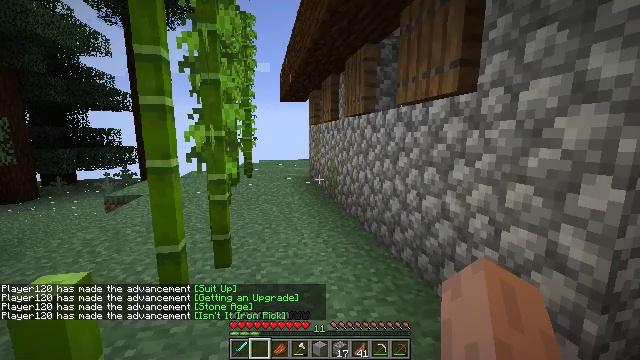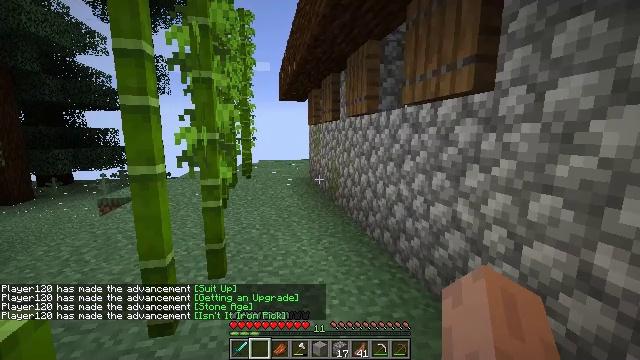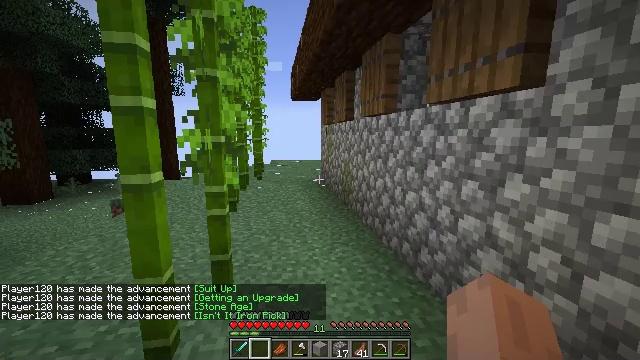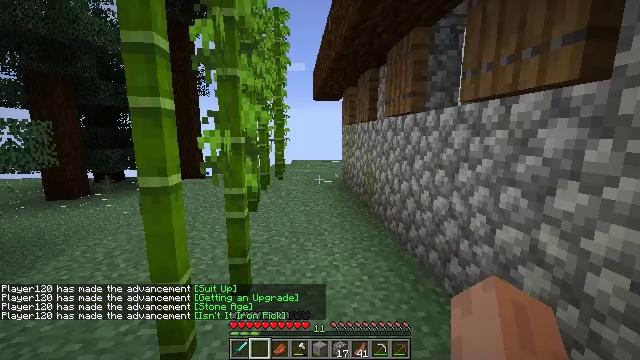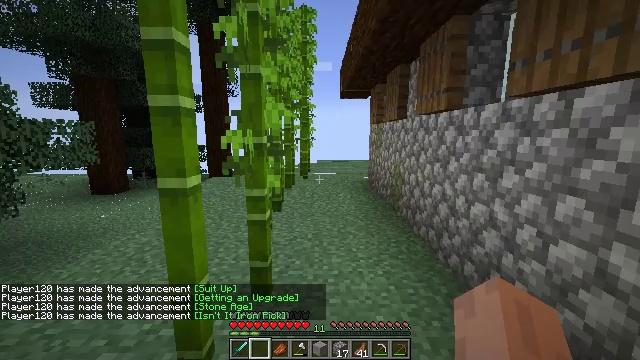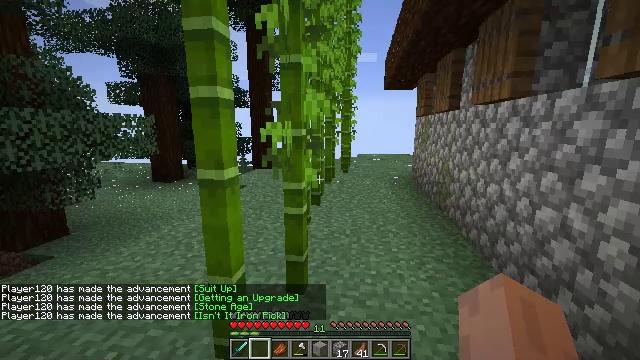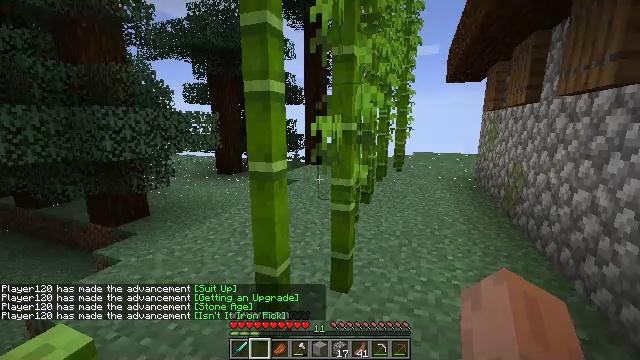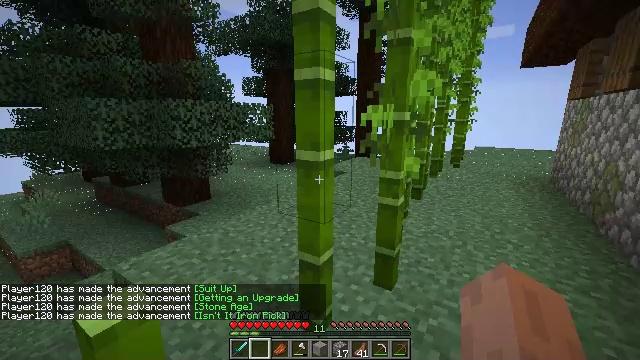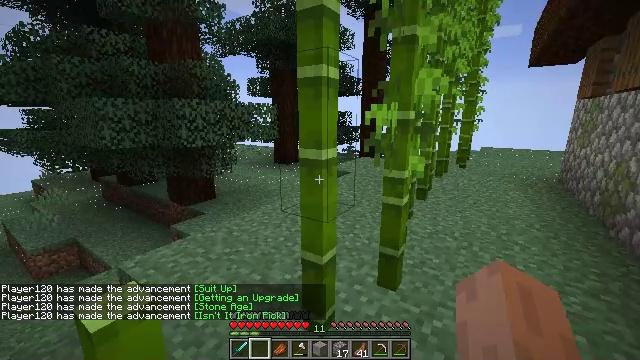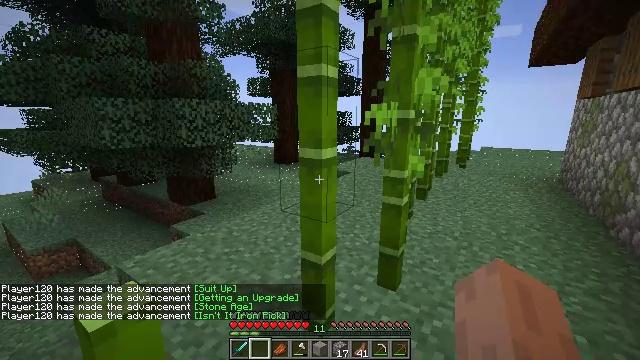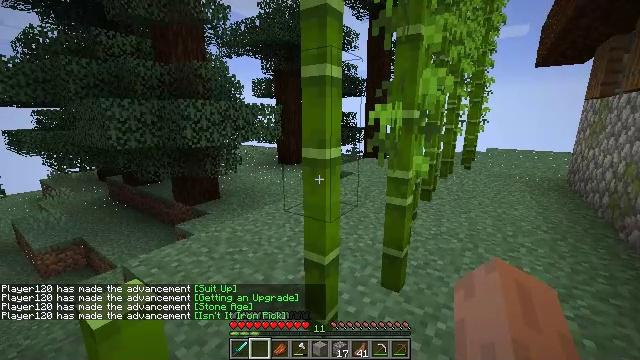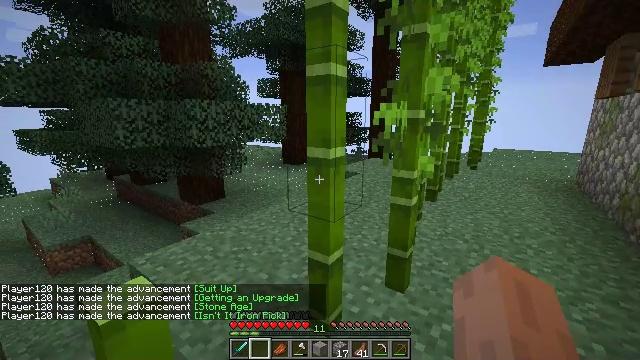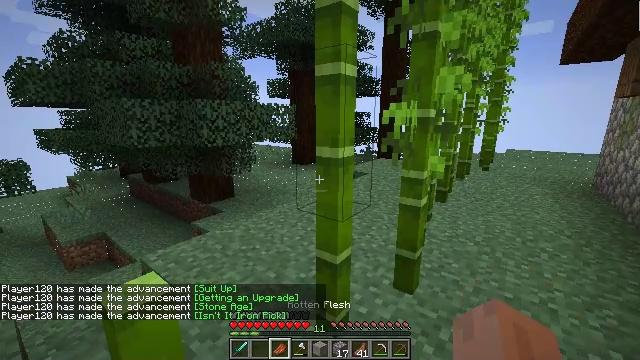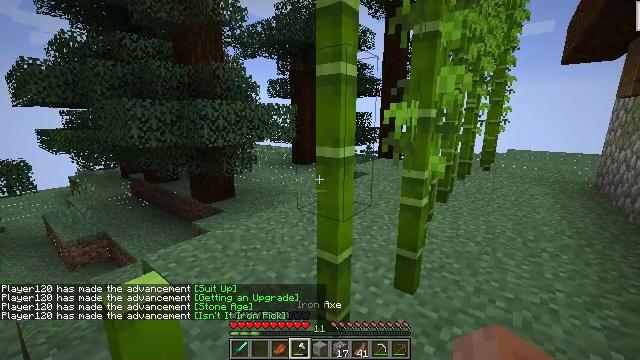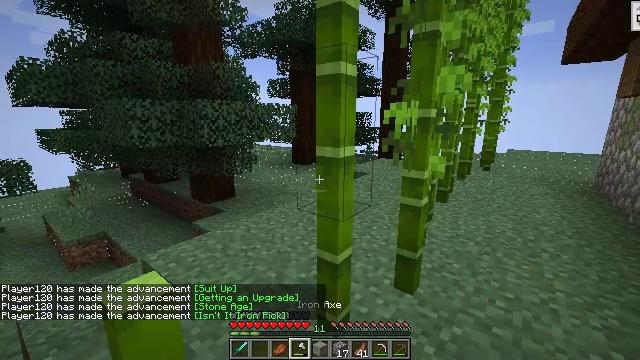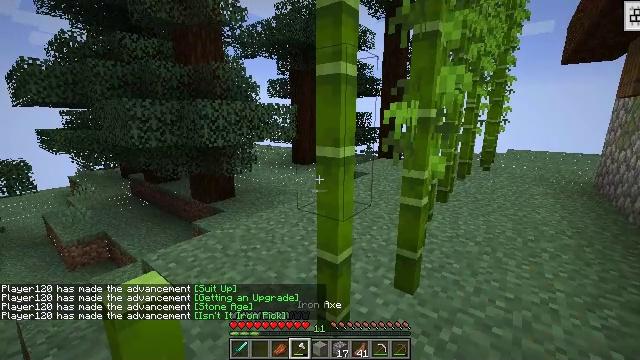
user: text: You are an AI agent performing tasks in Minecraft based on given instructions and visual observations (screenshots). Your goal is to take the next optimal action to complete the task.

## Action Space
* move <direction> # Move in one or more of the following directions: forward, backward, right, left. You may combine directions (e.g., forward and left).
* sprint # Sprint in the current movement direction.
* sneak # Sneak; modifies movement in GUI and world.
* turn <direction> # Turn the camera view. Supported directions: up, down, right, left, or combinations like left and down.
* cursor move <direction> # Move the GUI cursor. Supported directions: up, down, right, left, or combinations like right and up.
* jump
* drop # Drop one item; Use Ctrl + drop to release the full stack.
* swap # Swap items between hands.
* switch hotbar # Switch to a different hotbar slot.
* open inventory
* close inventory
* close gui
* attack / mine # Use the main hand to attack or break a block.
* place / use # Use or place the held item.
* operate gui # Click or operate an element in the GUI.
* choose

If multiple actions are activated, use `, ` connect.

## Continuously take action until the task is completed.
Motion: motion action
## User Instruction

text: Attack bamboo to gather it.
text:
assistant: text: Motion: move forward
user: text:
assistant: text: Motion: move forward, turn left
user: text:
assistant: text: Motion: move forward, turn left
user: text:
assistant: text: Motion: turn left
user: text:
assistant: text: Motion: turn left and down
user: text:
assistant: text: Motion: turn left
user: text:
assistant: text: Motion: turn left and down
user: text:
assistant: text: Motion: turn left
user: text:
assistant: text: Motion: no_op
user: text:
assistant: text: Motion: no_op
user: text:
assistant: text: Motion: turn left
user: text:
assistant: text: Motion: turn left
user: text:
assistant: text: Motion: no_op
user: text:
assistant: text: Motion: no_op
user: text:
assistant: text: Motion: no_op
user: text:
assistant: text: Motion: no_op
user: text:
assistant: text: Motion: no_op
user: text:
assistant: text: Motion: no_op
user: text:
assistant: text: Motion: no_op
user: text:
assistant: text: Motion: no_op
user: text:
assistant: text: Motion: no_op
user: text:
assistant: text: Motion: turn right and up
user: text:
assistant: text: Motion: turn right and up
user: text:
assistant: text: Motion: turn up
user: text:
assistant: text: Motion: turn up
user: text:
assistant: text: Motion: turn left
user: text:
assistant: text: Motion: no_op
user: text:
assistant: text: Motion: no_op
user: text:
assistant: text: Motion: no_op
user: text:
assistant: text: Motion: attack / mine